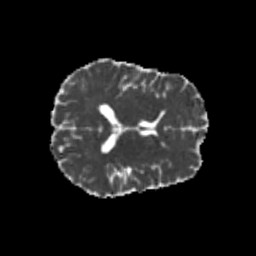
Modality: MD
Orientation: axial
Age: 30
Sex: female
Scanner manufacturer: siemens
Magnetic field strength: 3 T
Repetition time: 8.6 s
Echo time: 0.095 s